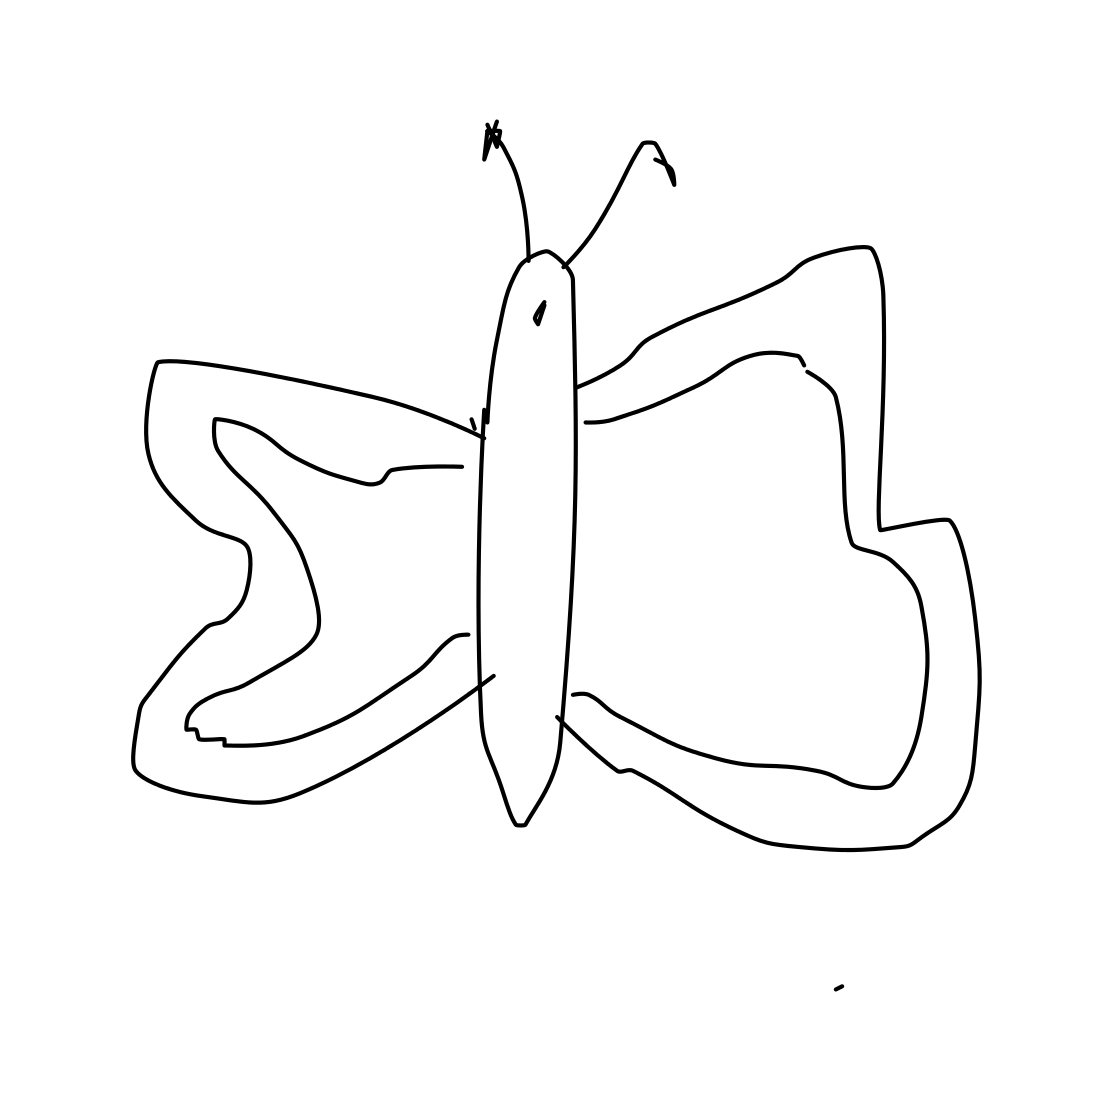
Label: butterfly